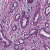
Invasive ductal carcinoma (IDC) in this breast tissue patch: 1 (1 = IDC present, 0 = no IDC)